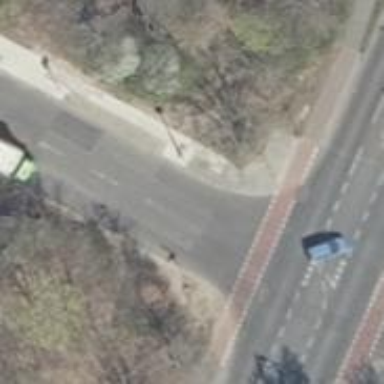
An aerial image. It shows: Road with "give way" sign.